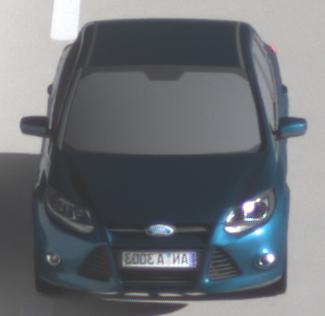
Make: Ford
Model: Focus 1.6 Ti-VCT
Detailed model: Focus (III)
Model produced from: 2011/09
Model produced until: 2014/09
Doors: 5
Color: blue
Road condition: dry road
Daytime: sunrise or sunset
Contrast: high contrast